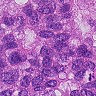
Metastatic tissue present: yes